Question: I have a django project where I use <URL>, and I'm trying to figure out how to set the foreign key of an element to its grandparents' id.
I have the following 'model.py':
'''
class Person(models.Model):
name = models.CharField(max_length=80)
def __str__(self):
return self.name
class Job(models.Model):
location = models.CharField(max_length=20, null=True, blank=True)
person = models.ForeignKey(Person)
class Project(models.Model):
name = models.CharField(max_length=20, null=True, blank=True)
job = models.ForeignKey(Job, null=True)
person = models.ForeignKey(Person)
'''
'Project''s FK to 'Job' can be NULL for the simple reason that a project is not necessarily related to a Job (i.e. personal project).
'admin.py':
'''
class ProjectInline(NestedStackedInline):
model = Project
extra = 1
class JobInline(NestedStackedInline):
model = Job
inlines = [ProjectInline]
extra = 1
@admin.register(Person)
class PersonAdmin(NestedModelAdmin):
model = Person
inlines = [JobInline]
'''
Currently, the 'Person' form looks like this:

The fact that we can choose the 'Person' in 'Project' doesn't make any sense. I want to attach it directly to the 'Job''s person.
I believe I have to customize a form or a view, and looked into 'UpdateView' (like <URL>, but I haven't manage to do what I want.
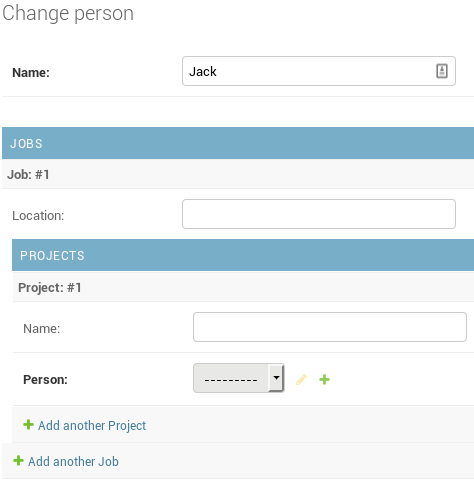
Answer: ### Answer to the question asked
I managed to get something working using the <URL> source code.
First, exclude the 'person' field from the 'project' form:
'''
class ProjectInline(NestedStackedInline):
# [...]
exclude = ["person"]
'''
In 'PersonAdmin', add the following code:
'''
def save_formset(self, request, form, formset, change):
for form in formset.forms:
for job_form in form.nested_formsets:
job_form.instance.person = form.instance.person
for project_form in job_form:
project_form.instance.person = form.instance.person
super(PersonAdmin, self).save_formset(request, form, formset, change)
'''
This way, the 'person' field won't be displayed, preventing the user to change it, and it will automatically be set to the same value as the 'Job''s 'Person' you're modifying.
### New problem appears!
However, another problem will appear if you try to add 'ProjectInline' to 'Person':
<URL>
As you can see, the Project "website" is both displayed inside the Job subset and the Person.
### Best solution
After a lot of work, you will probably manage to do exactly what you want.
But in my opinion, the solution would be to create different 'Project' model, both inheriting from the same base. You'd have a 'PersonnalProject', with a FK to 'Person', and a 'JobProject', with a FK to 'Job'.
It will take more place in database but is so much easier to handle afterwards.